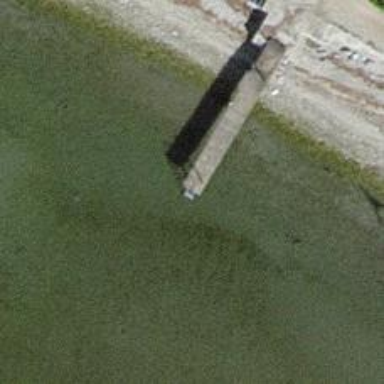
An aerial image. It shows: Man-made pier.